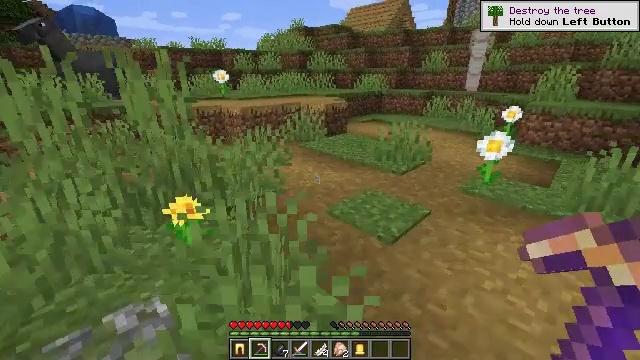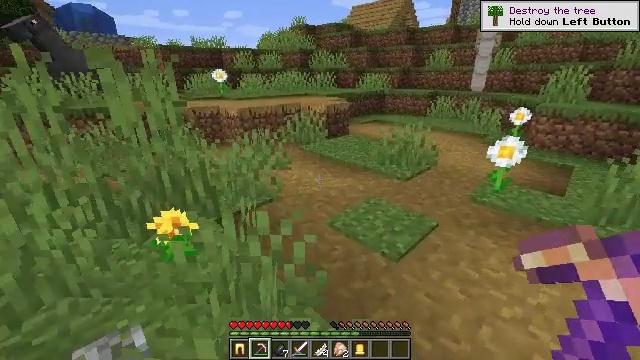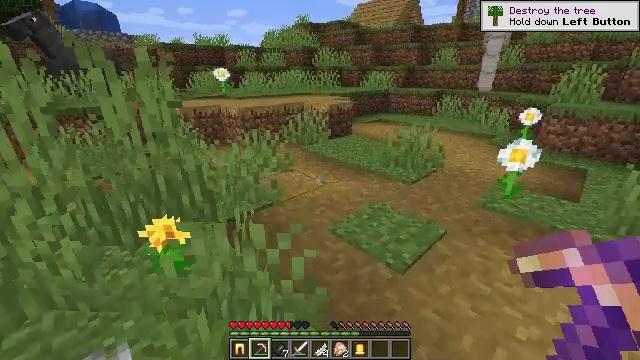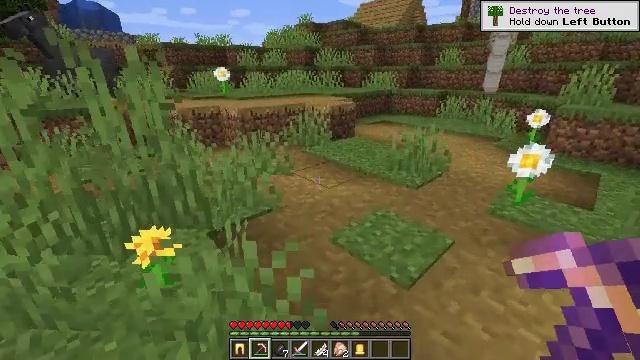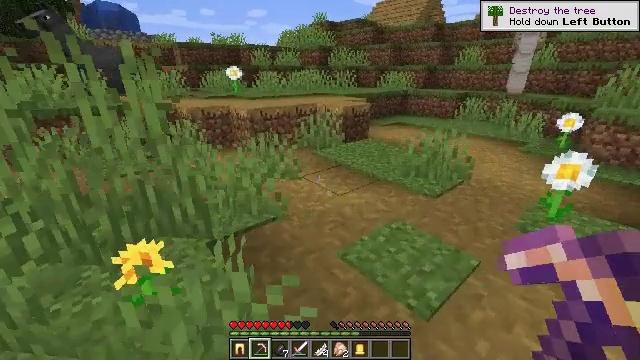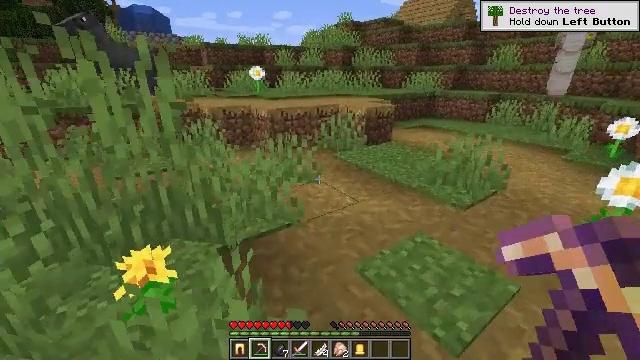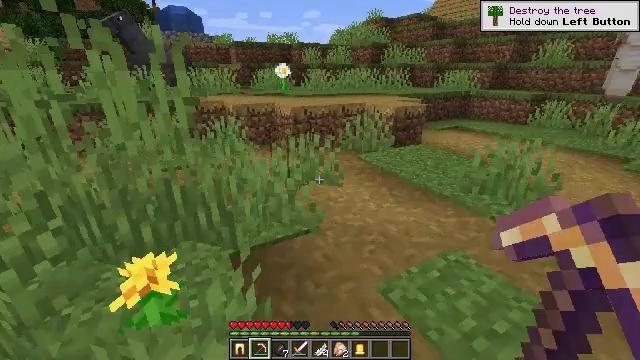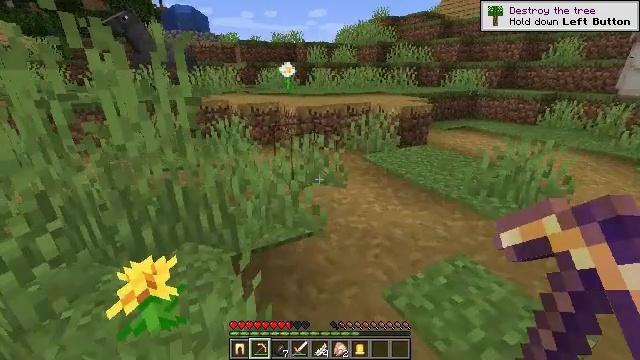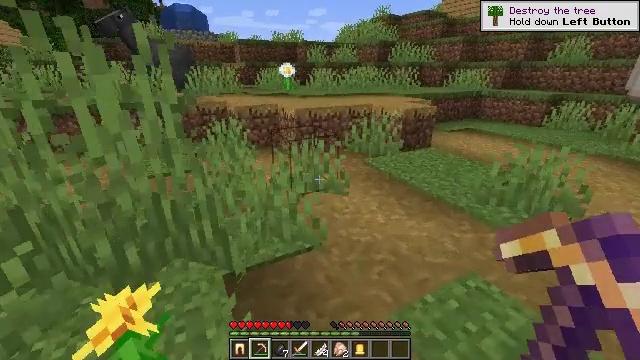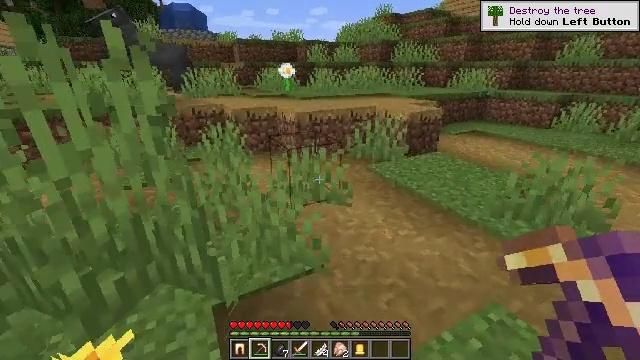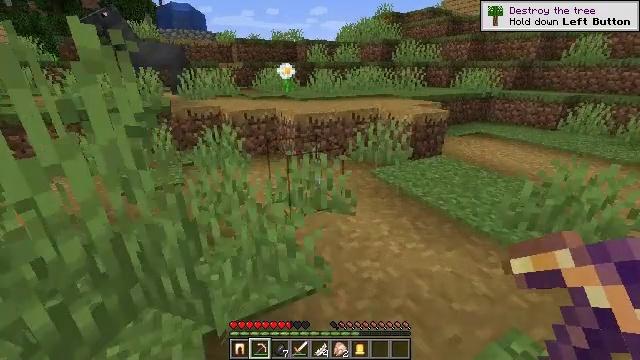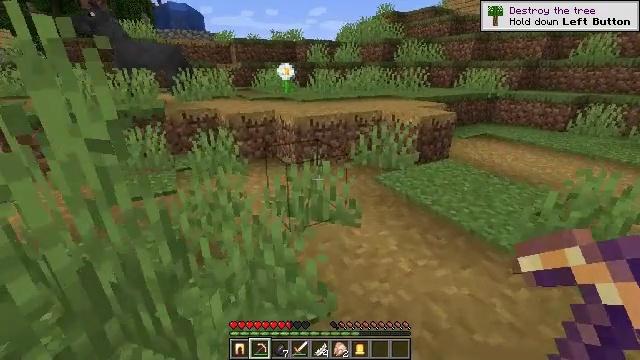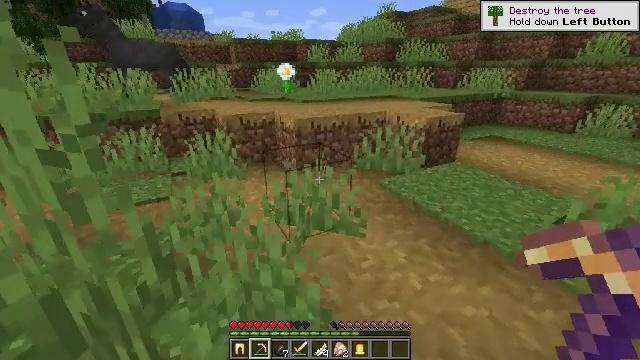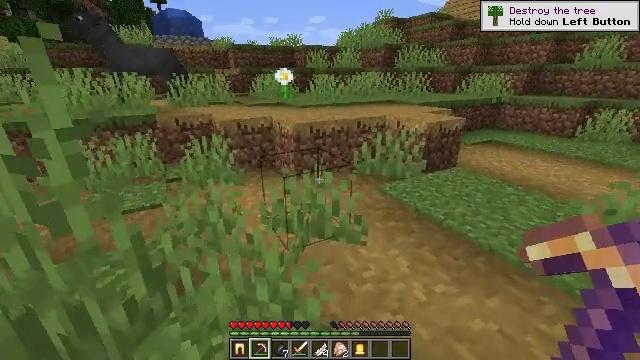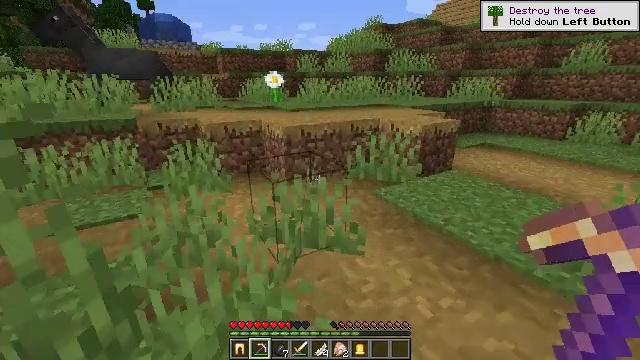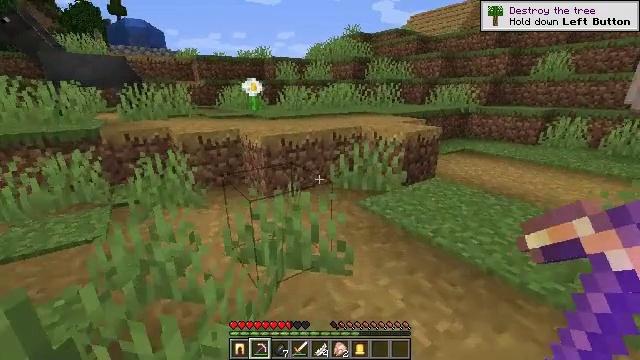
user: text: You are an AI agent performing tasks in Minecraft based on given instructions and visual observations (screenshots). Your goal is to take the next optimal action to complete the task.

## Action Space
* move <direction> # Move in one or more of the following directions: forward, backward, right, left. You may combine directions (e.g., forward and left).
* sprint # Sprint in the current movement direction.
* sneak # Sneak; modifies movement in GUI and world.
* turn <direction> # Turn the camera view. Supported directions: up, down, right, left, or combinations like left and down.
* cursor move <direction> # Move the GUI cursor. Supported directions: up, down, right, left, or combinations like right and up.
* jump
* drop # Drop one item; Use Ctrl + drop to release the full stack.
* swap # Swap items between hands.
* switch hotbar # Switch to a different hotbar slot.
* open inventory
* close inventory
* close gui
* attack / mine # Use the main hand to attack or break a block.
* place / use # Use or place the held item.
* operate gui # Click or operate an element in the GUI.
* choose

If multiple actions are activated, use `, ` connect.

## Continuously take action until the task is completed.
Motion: motion action
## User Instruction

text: Break the yellow bed.
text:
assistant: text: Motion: move forward
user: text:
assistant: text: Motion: move forward
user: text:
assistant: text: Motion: move forward
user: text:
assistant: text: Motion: move forward, turn left
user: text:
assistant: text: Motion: move forward, turn left
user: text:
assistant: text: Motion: move forward, turn left
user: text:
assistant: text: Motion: move forward, turn left
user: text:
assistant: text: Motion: move forward
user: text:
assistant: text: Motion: move forward
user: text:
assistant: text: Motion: move forward
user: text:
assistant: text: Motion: move forward
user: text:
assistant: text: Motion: move forward
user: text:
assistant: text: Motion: move forward, turn up
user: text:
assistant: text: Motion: move forward, turn right and up
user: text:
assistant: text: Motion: move forward, turn right and up
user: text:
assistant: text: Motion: move forward, turn right
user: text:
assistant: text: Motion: move forward
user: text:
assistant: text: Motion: move forward
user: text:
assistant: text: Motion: move forward
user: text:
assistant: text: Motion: move forward
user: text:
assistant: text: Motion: move forward
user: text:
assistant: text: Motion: move forward
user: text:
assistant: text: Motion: move forward
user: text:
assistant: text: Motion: move forward and move left, turn right and down
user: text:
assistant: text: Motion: move forward and move left, turn right and down
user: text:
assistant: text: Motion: move forward and move left, turn right
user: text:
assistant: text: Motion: move forward and move left
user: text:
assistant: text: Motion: move forward and move left, jump
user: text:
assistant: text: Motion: move forward and move left, jump
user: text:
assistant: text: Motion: move forward and move left, jump